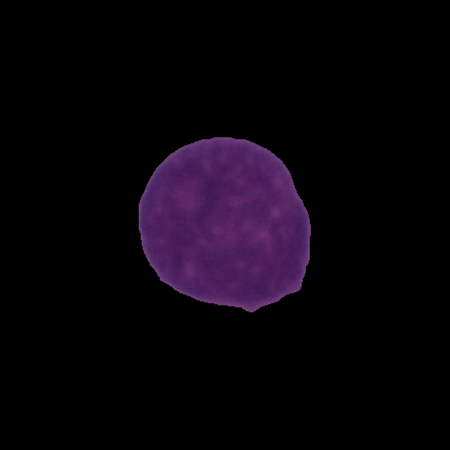
Label: cancer